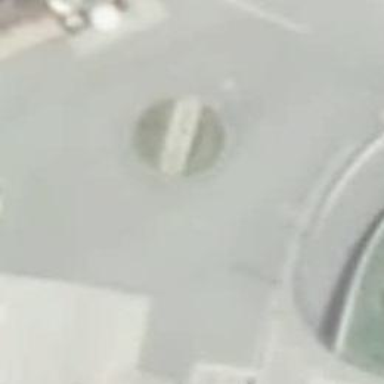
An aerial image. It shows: Service road that forms roundabout.